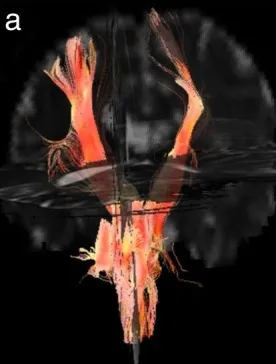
Diffusion tensor imaging was performed. A fractional anisotropy map was obtained and tracts were manually seeded. There was some degradation secondary to the shunt, however overall tracts, especially the corticospinal tract, remain intact. Coronal.
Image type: radiology (tractography)